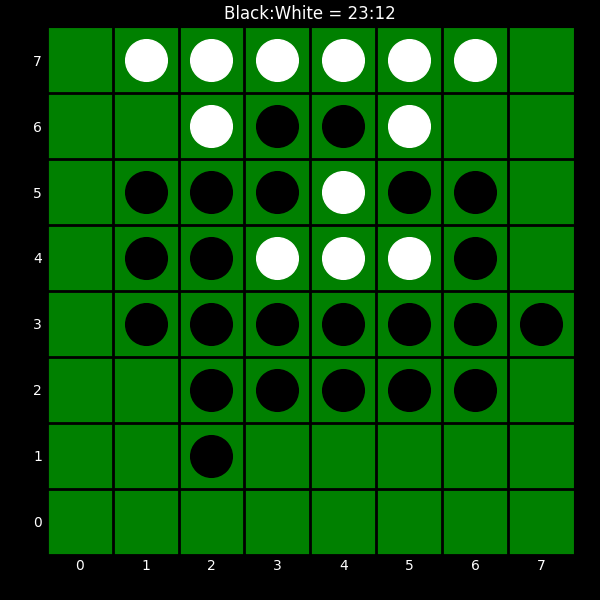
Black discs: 23
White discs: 12